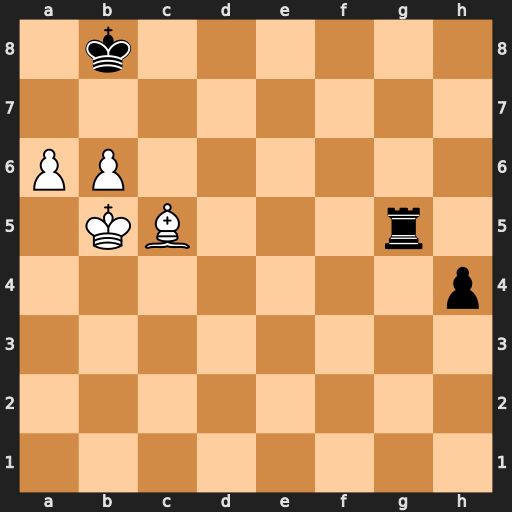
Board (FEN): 1k6/8/PP6/1KB3r1/7p/8/8/8
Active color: w
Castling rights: -
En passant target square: -
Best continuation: Kc6 Rxc5+ Kxc5 h3 Kc6 h2 a7+ Ka8 b7+ Kxa7 Kc7 Ka6 b8=Q